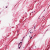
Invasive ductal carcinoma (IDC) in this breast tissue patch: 0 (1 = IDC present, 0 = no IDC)